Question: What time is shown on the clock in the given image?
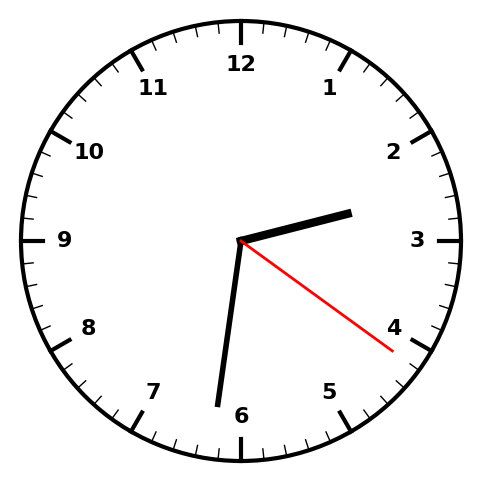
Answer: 02:31:21